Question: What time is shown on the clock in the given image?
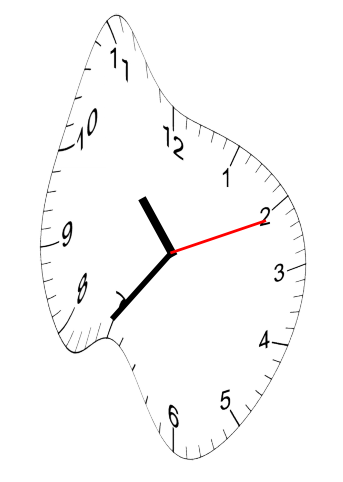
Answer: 10:36:11